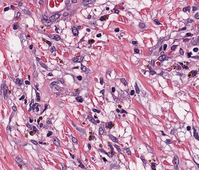
Tumor epithelial tissue: no
Tumor-associated stroma tissue: yes
Normal tissue: no